Question: I'm simply wanting to add cdata to an xml node - description. My xml function is below. I have tried using bits of the following function on <URL> in my function
'''
<?php
function updateXMLFile($itemName, $description, $pageName, $imageFileName)
{
$imageSrc = "<img src='http://nicolaelvin.com/authoring/phpThumb/phpThumb.php?src=../images/" . $imageFileName . "&w=100'/>";
$id = strtolower($id = str_replace(' ', '_', $itemName));
$directLinkToItem = 'http://nicolaelvin.com/authoring/' . $pageName . '.php#' . $id;
$xml = simplexml_load_file('nicolaElvinsPortfolio.xml');
$item = $xml->channel->addChild('item');
$item->addChild('title', $itemName);
$item->addChild('pubDate', date('r'));
$item->addChild('link', $directLinkToItem);
$item->addChild('description');
$cdata->description->createCDATASection('testyfhgjhsgsdjahgs');
$item->appendChild($cdata);
///Format XML to save indented tree rather than one line
$dom = new DOMDocument('1.0');
$dom->preserveWhiteSpace = false;
$dom->formatOutput = true;
$dom->loadXML($xml->asXML());
//Save XML to file - remove this and following line if save not desired
$dom->save('nicolaElvinsPortfolio.xml');
}
//function from php.net
function sxml_cdata($path, $string)
{
$dom = dom_import_simplexml($path);
$cdata = $dom->ownerDocument->createCDATASection($string);
$dom->appendChild($cdata);
}
?>
'''

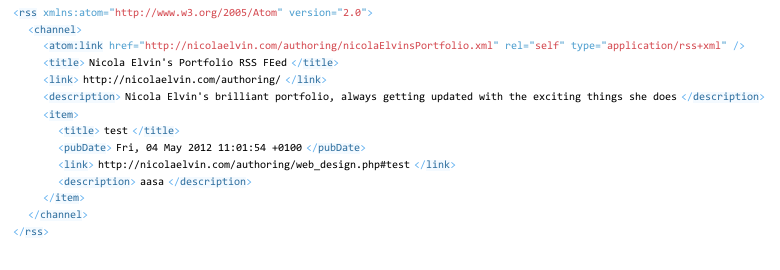
Answer: Try this on for size. Let me know if you have any problems with it/questions about it ().
'''
function updateXMLFile($itemName, $description, $pageName, $imageFileName) {
// Path to file that will be used
$filePath = 'nicolaElvinsPortfolio.xml';
// Create links - don't forget to escape values appropriately with urlencode(), htmlspecialchars() etc
$imageSrc = "<img src='".htmlspecialchars('http://nicolaelvin.com/authoring/phpThumb/phpThumb.php?src=../images/'.urlencode($imageFileName).'&w=100')."'/>";
$directLinkToItem = 'http://nicolaelvin.com/authoring/'.urlencode($pageName).'.php#'.urlencode(strtolower(str_replace(' ', '_', $itemName)));
// Create the CDATA value - whatever you want this to look like
$cdata = "$description: $imageSrc";
// Create a DOMDocument
$dom = new DOMDocument('1.0');
$dom->preserveWhiteSpace = false;
$dom->formatOutput = true;
// Load data from file into DOMDocument
if (!$dom->load($filePath)) throw new Exception("Unable to load data source file '$filePath'");
// Create the new <item> and add it to the document
$item = $dom->getElementsByTagName('channel')->item(0)->appendChild(new DOMElement('item'));
// Add the <item>'s sub elements
$item->appendChild(new DOMElement('title', $itemName));
$item->appendChild(new DOMElement('pubDate', date('r')));
$item->appendChild(new DOMElement('link', $directLinkToItem));
// Add the CDATA
$item->appendChild(new DOMElement('description'))->appendChild(new DOMCdataSection($cdata));
// Now save back to file
$dom->save($filePath);
}
'''
N.B. this now throws an exception if 'DOMDocument::load()' fails - don't forget to 'catch' it!